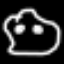
Label: frog